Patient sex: M
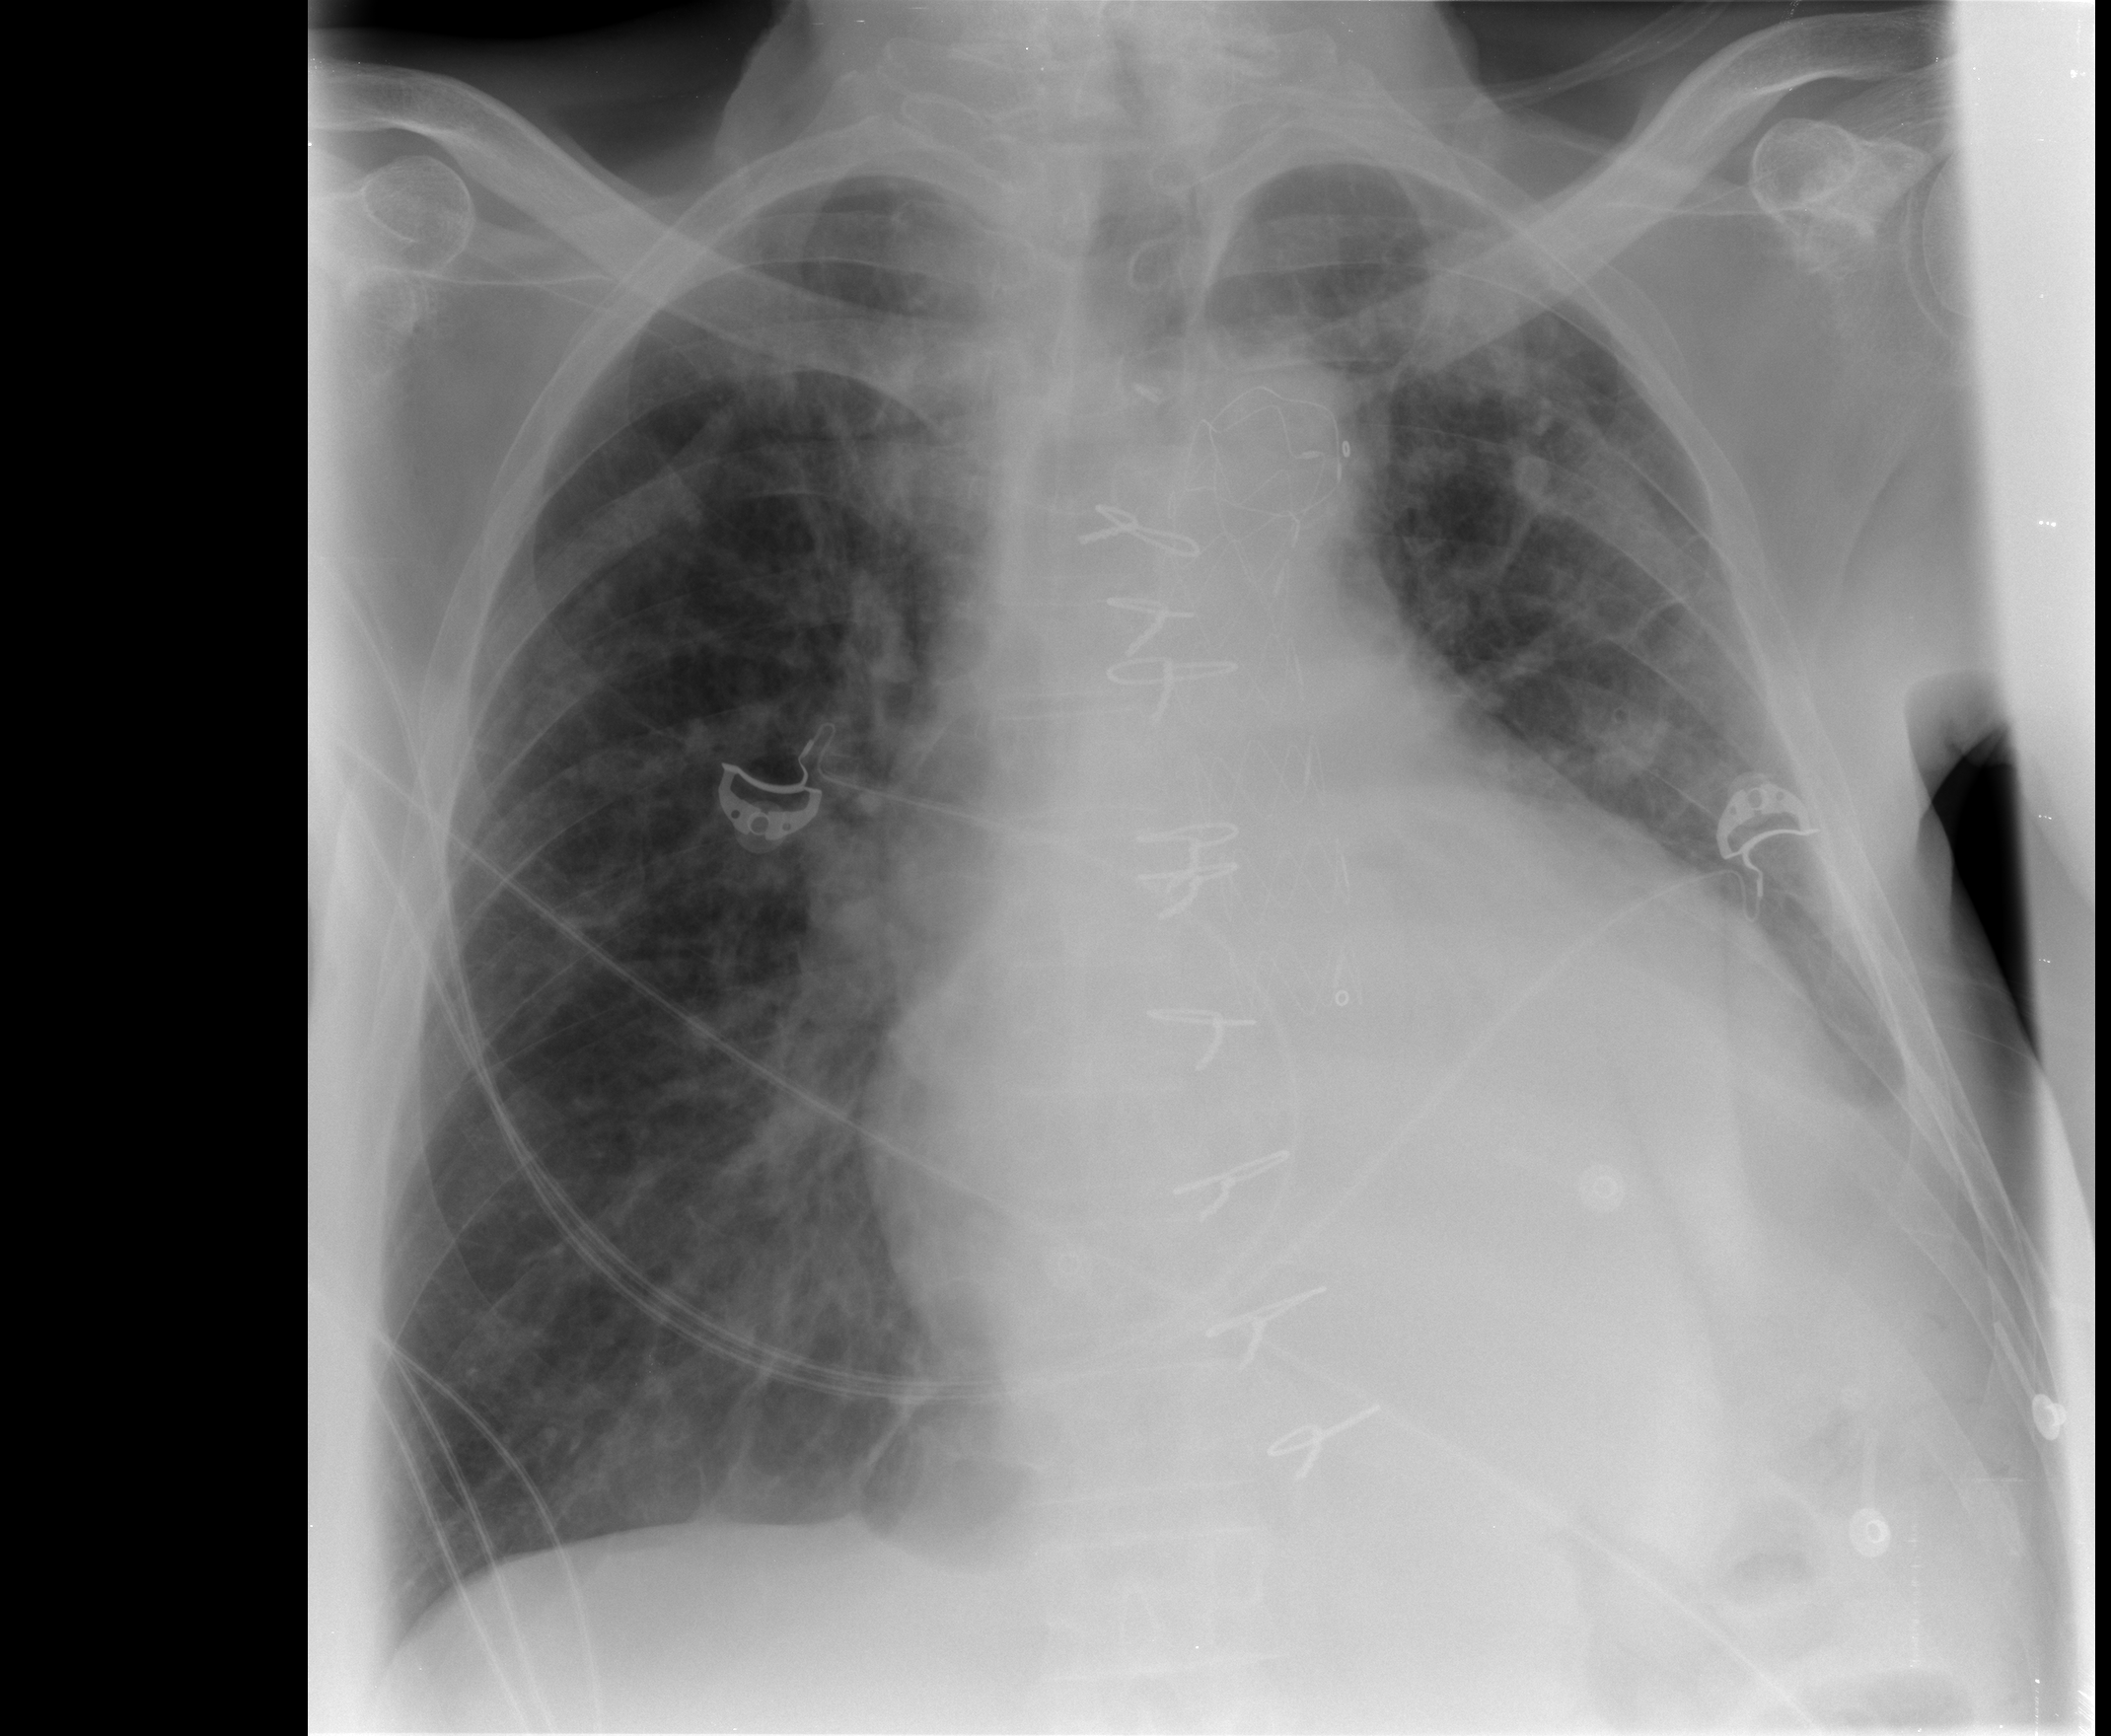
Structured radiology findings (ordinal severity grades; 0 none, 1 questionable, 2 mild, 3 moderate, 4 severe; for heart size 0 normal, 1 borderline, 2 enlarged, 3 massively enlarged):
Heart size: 2
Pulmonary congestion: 2
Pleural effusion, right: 1
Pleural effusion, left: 1
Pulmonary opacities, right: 1
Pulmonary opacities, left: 1
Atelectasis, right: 1
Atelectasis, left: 1